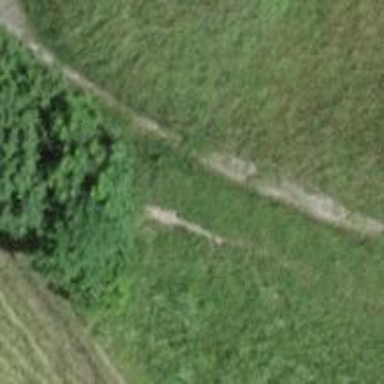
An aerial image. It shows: Unpaved path.